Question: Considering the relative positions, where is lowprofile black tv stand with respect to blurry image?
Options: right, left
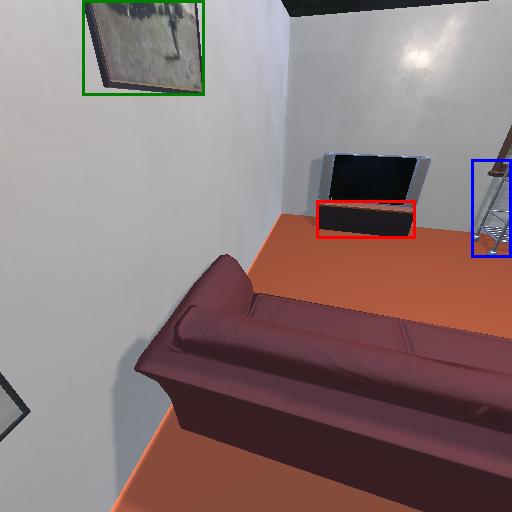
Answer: right